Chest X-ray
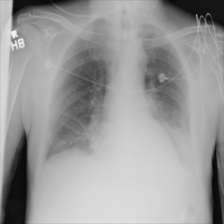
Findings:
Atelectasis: positive
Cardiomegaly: negative
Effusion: negative
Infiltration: negative
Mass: negative
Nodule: negative
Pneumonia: negative
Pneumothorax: negative
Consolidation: positive
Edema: negative
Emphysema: negative
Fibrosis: negative
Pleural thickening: negative
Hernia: negative